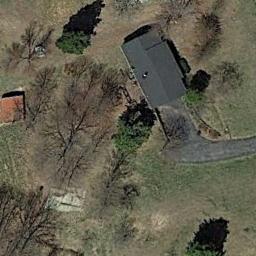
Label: sparse_residential